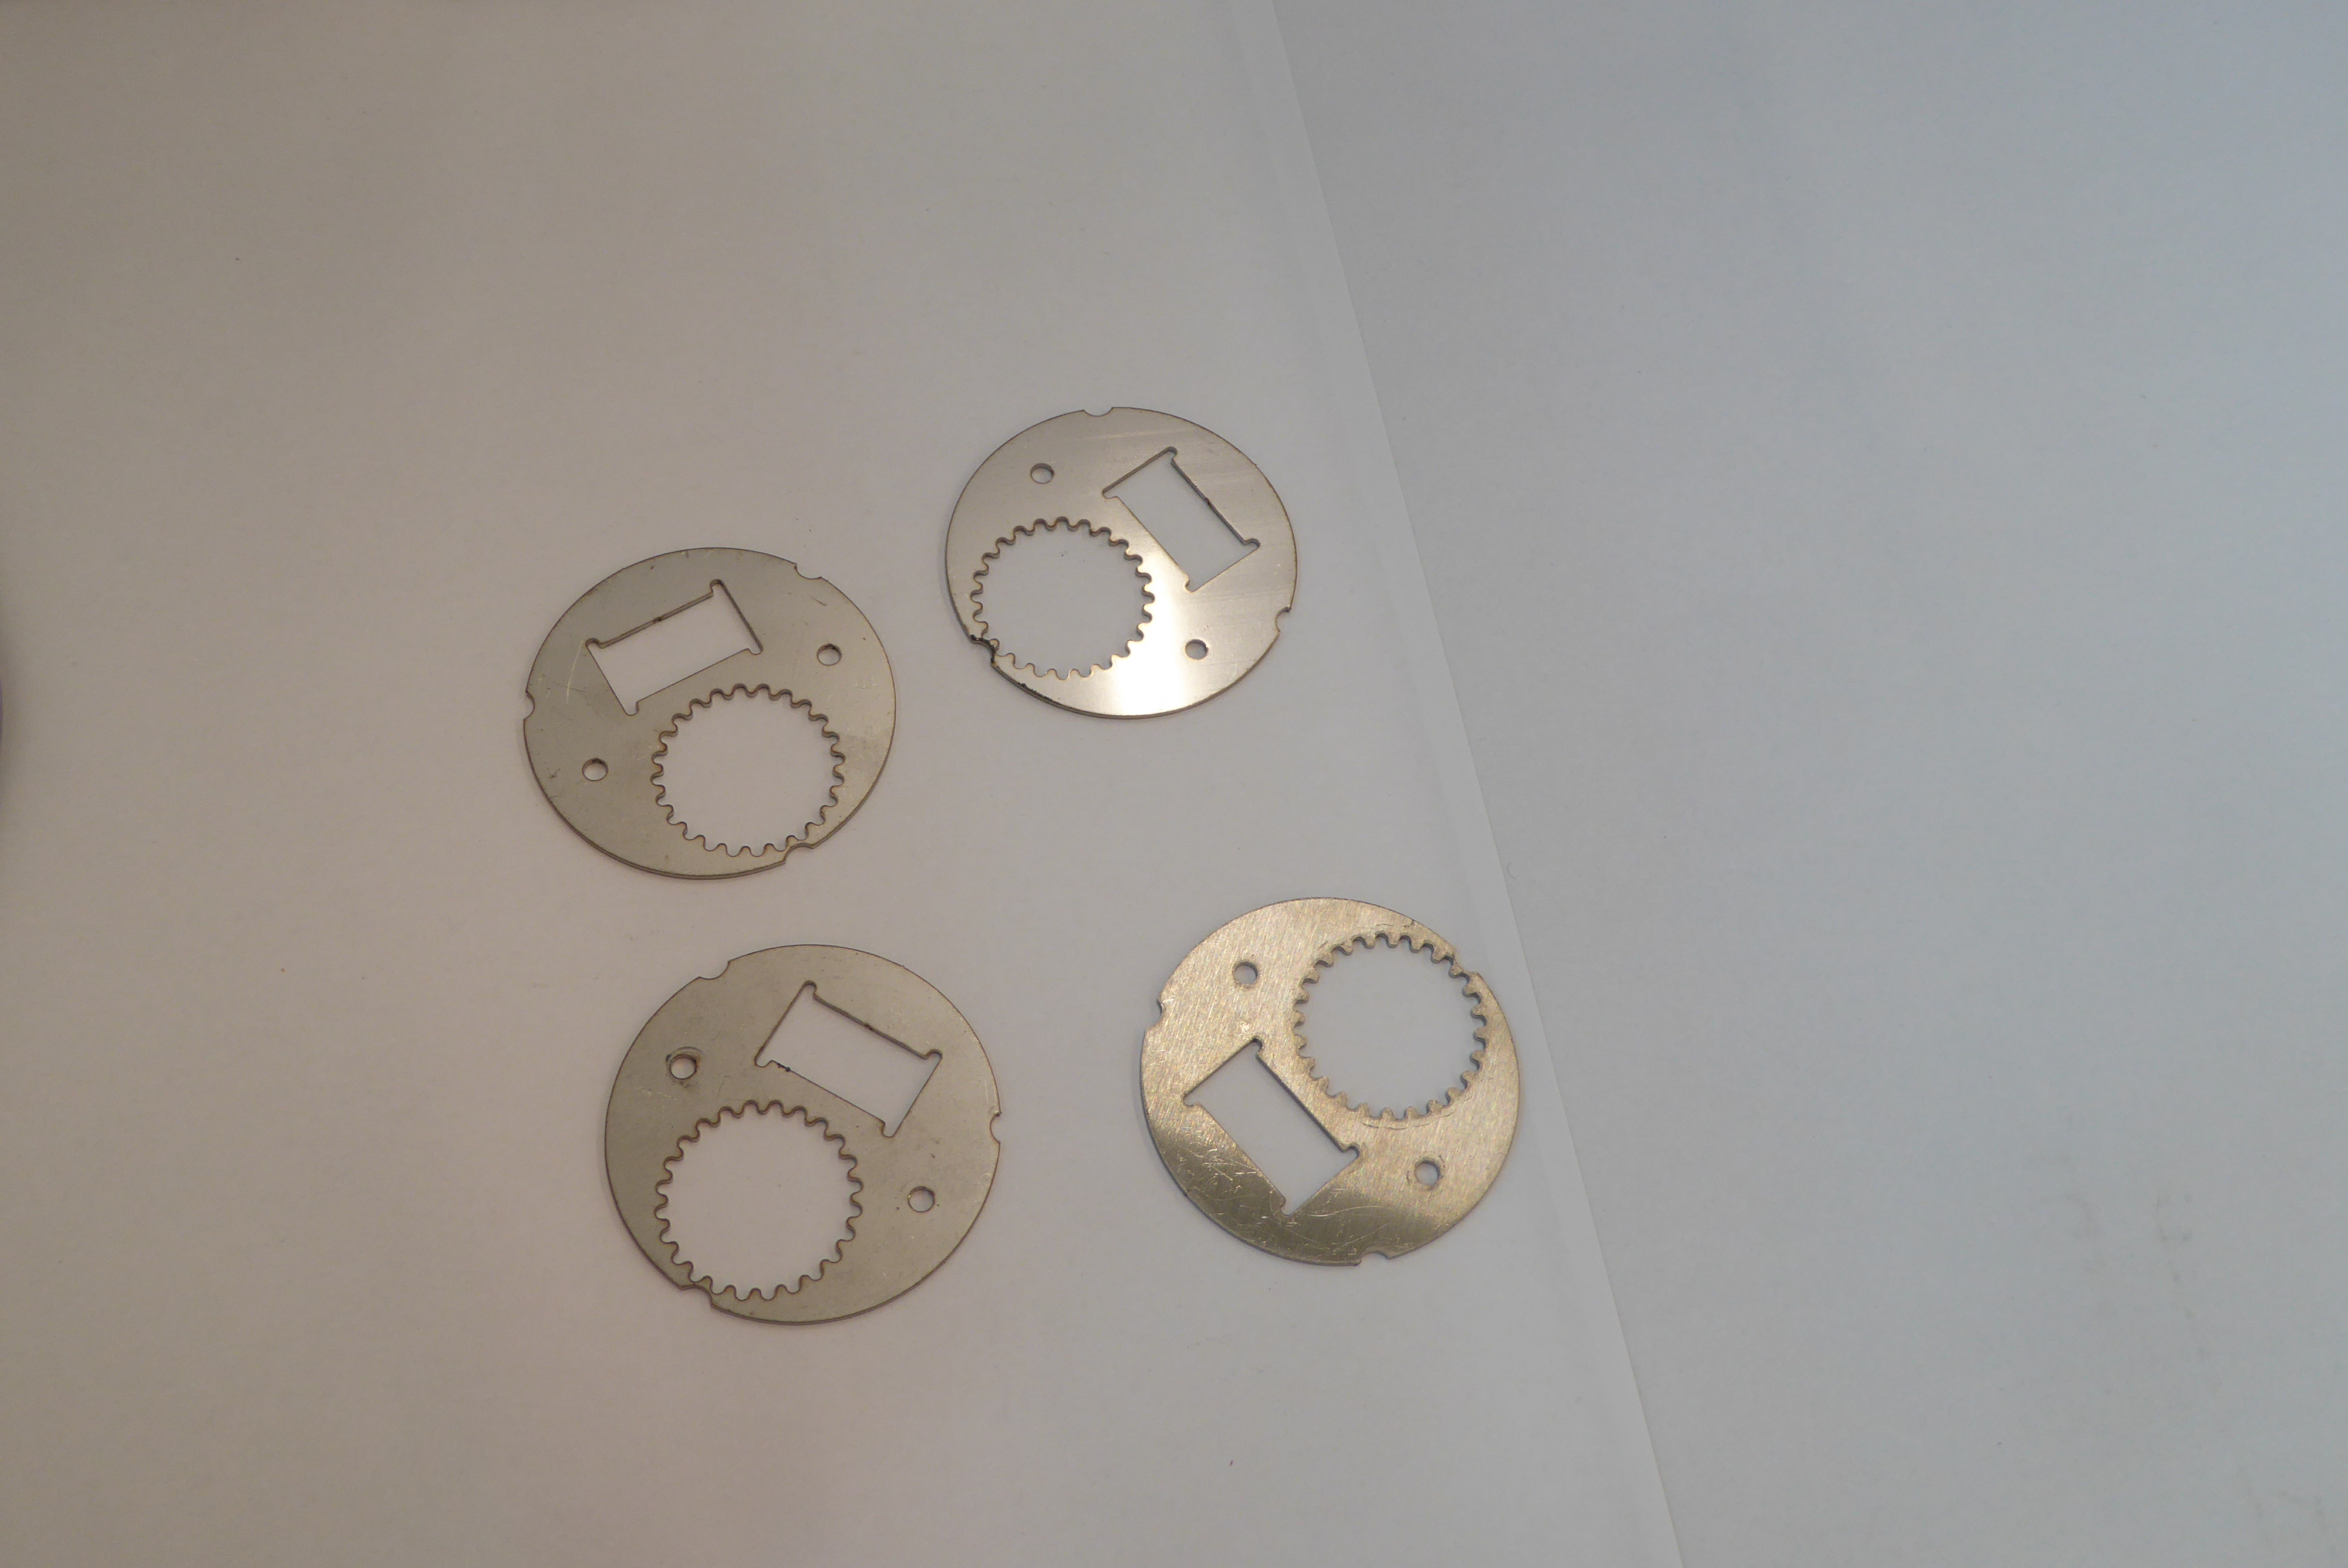
Label: Bottle Opener - Inlay